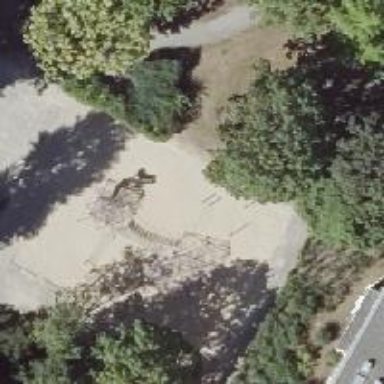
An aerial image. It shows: Playground area for leisure land.